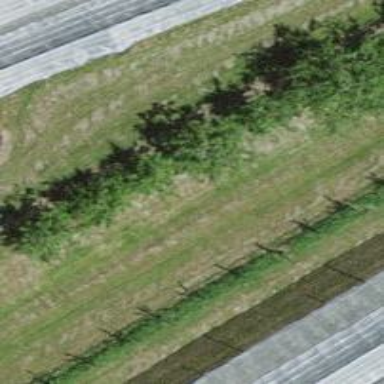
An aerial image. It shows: Hedge acting as barrier.